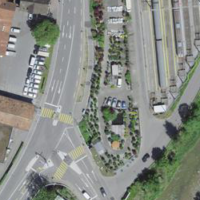
EUNIS habitat code: 57
Species observed at this site:
Thlaspi arvense